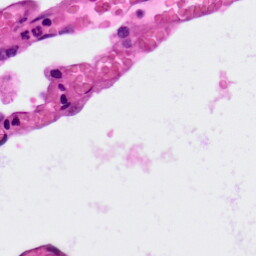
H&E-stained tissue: Lung